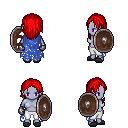
a pixel art fantasy rpg character, female body template, dark elf, purple skin, blue tattered cape, white pants, red long hairstyle, metal gloves, gray slippers, shield, four views (front, back, left, right), 2x2 character sprite sheet, small pixel art, hard edges, no anti-aliasing